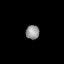
Tissue: lung
Cell type: Fibroblasts
Senescence score: 0.5431
Nuclear area (px): 193
Mean DAPI intensity: 143.264